Question: I'm working through the polygon triangulation algorithm in , 3rd edition, by Mark de Berg and others. The data structure used to represent the polygon is called a "doubly-connected edge list". As the book describes, "[it] contains a record for each face, edge, and vertex". Each edge is actually stored as two "half edges", representing each side of the edge. This makes it easier to walk the half edges around a face. The half edge records look like:
'''
// Pseudocode. No particular language. The properties need to be pointers/references of some kind.
struct HalfEdge {
Vertex origin;
HalfEdge twin;
Face incidentFace;
HalfEdge next;
HalfEdge previous;
}
'''
Now imagine I'm processing this polygon, with one face (so far) called . I need to add a diagonal at the dotted line. This will create a new face (). It seems like I need to walk all those 'HalfEdges' that now surround and set their 'incidentFace' property to point to .

But the book says:
> The diagonals computed for the split and merge vertices are added to the doubly-connected edge list. To access the doubly-connected edge list we use cross-pointers between the edges in the status structure and the corresponding edges in the doubly-connected edge list. Adding a diagonal can then be done in with some simple pointer manipulations.
I don't see any further explanation. I'm not sure what a "cross pointer" means here. The "status structure" refers to a binary search tree of edges that is used to easily find the edge to the left of a given vertex, as the polygon is processed from top to bottom.
Can anyone explain this further? How are they able to update all the edges in constant time?
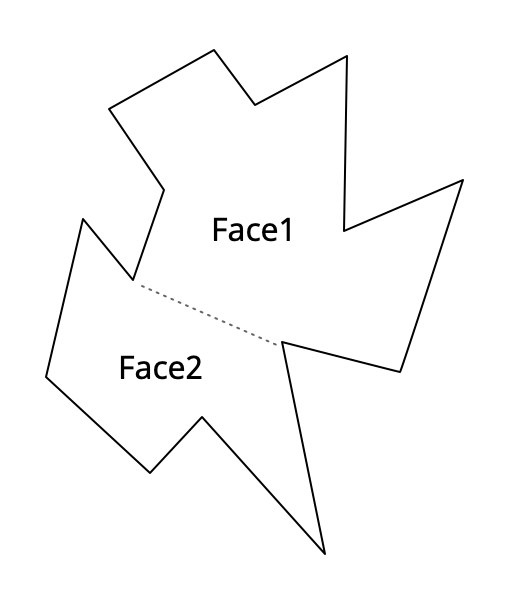
Answer: The <URL> says:
> Even more important is to realize that in
many applications the faces of the subdivision carry no interesting meaning
(think of the network of rivers or roads that we looked at before). If that is the case, we can completely forget about the face records, and the 'IncidentFace()' field of half-edges. As we will see, the algorithm of the next section doesn't need these fields (and is actually simpler to implement if we don't need to update them).
So, you don't need to modify the 'incidentFace' field in half-edges after each diagonal insertion - you will be able to find vertices of all the monotone polygons using the 'next' field of the 'HalfEdge' record all the necessary diagonals are inserted into the DCEL.
The most intricate job here is to set 'next' and 'prev' fields of newly inserted half-edges, and to modify these fields in existing half-edges. Exactly four existing half-edges need to be updated after each insertion - but it's not easy to find them.
As you already know, each DCEL vertex record contains a field, pointing to half-edge, originating in this vertex. If you keep this field pointing to an half-edge or half-edge, then it'll be a little bit easier to find half-edges, which need updates in their 'next' and 'prev' fields after each insertion.